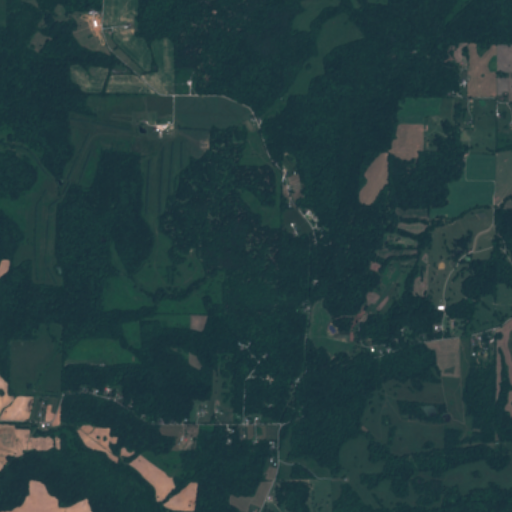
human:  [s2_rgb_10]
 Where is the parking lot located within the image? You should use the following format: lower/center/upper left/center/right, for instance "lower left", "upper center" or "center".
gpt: The parking lot is located in the upper right of the image.
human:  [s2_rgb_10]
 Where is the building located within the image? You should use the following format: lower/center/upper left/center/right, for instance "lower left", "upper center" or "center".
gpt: There is no building in the image.